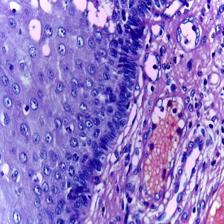
Diagnosis: Normal